Question:
The attached image is an example of what I'd like to achieve. The first PNG (dog on the left) is the 'untreated' PNG, the dog on the right is the PNG with the relevant CSS filters.
Note: I say 'filters' but if there is a different approach I'm happy to look into that.
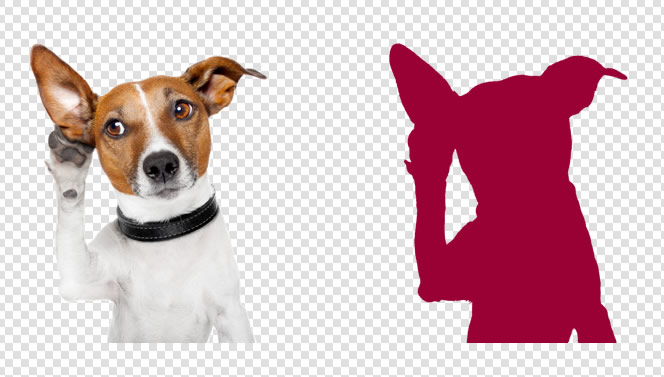
Answer: It's possible to make the image black but not color it afterwards...as you can't "add" color to grey.
Support: Chrome 18 (prefix), FF35, Opera (prefix), Safari 6 (prefix).
See compatability chart <URL>
'''
img {
width: 500px;
-webkit-filter: contrast(0) brightness(0);
filter: contrast(0) brightness(0);
}
'''
'''
<img src="http://images.clipartpanda.com/dog-clipart-puppy_dog_with_bone.png" alt="">
'''